Field crop: tomato
Growth stage: 2
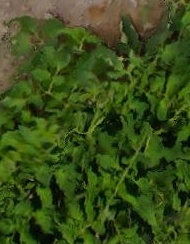
Species: tomato